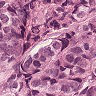
Metastatic tissue present: yes